Question: I have a ajax request returning data to show a tree with checkboxes. In de html data returned from the ajax call the check state of the items is defined using a custom data-checkstate attribute.
How can i restore this check state in the tree?
Expected result:

'''
<head>
<meta charset="utf-8" />
<title>JsTree test</title>
<link rel="stylesheet" href="http://static.jstree.com/latest/assets/dist/themes/default/style.min.css" />
<script src="http://static.jstree.com/latest/assets/dist/libs/jquery.js"></script>
<script src="http://static.jstree.com/latest/assets/dist/jstree.min.js"></script>
</head>
<body>
<div id="container"/>
</body>
</html>
<script>
$(function () {
var ajaxResponse =
'<ul> <li data-checkstate="undetermined">Parent 1' +
' <ul>' +
' <li data-checkstate="unchecked">Child 1a' +
' <ul>' +
' <li data-checkstate="unchecked">Grantchild 1a1</li>' +
' <li data-checkstate="unchecked">Grantchild 1a2</li>' +
' </ul>' +
' </li>' +
' <li data-checkstate="undetermined">Child 1b' +
' <ul>' +
' <li data-checkstate="unchecked">Grantchild 1b1</li>' +
' <li data-checkstate="checked">Grantchild 1b2</li>' +
' </ul>' +
' </li>' +
' </ul>' +
'</li>' +
'<li data-checkstate="unchecked">Parent 2' +
' <ul>' +
' <li data-checkstate="unchecked">Child 2a' +
' <ul>' +
' <li data-checkstate="unchecked">Grantchild 2a1</li>' +
' <li data-checkstate="unchecked">Grantchild 2a2</li>' +
' </ul>' +
' </li>' +
' <li data-checkstate="unchecked">Child 1b' +
' <ul>' +
' <li data-checkstate="unchecked">Grantchild 2b1</li>' +
' <li data-checkstate="unchecked">Grantchild 2b2</li>' +
' </ul>' +
' </li>' +
' </ul>' +
'</li> </ul>';
var tree = $("#container");
tree.html(ajaxResponse);
tree.on('loaded.jstree', function () {
// restore tree state
$('li[data-checkstate="checked"]').each(function () {
$(this).addClass('jstree-checked');
});
$('li[data-checkstate="undetermined"]').each(function () {
$(this).addClass('jstree-undetermined');
});
});
tree.jstree({
plugins: ["checkbox"],
core: {
"themes": {
"icons": false
}
}
});
});
</script>
'''
Edit: Moved to the answer
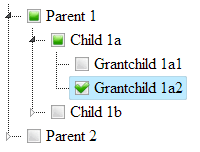
Answer: This did the trick for me:
'''
var tree = $("#container");
tree.html(ajaxResponse);
tree.jstree({
plugins: ["checkbox" ],
core: {
"themes": {
"icons": false
}
}
});
tree.jstree(true).open_all();
$('li[data-checkstate="checked"]').each(function() {
tree.jstree('check_node', $(this));
});
tree.jstree(true).close_all();
'''